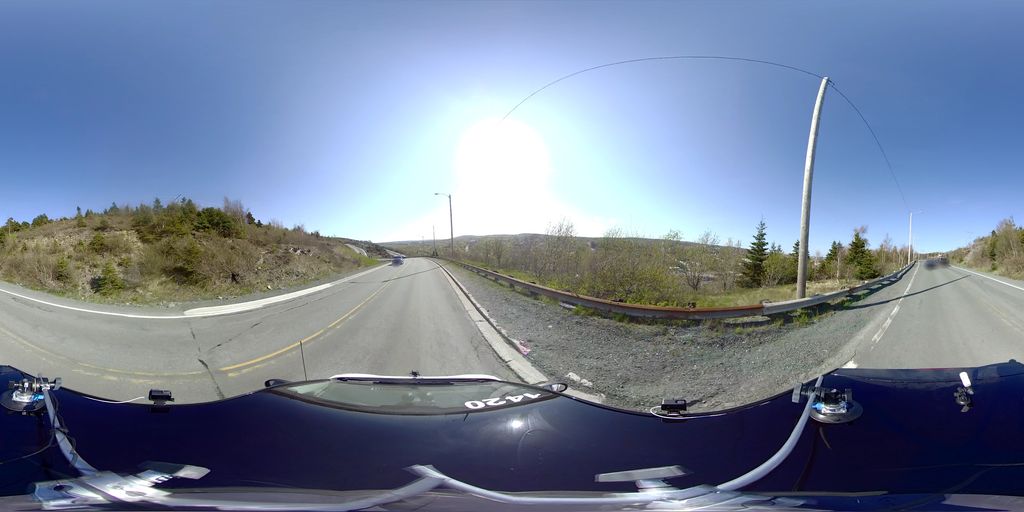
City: st_johns